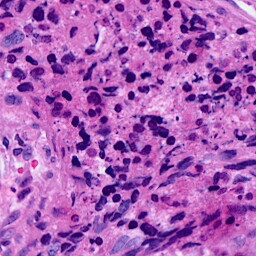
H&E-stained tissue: Breast